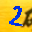
Label: 2